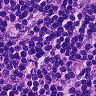
Metastatic tissue present: yes